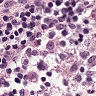
Metastatic tissue present: no